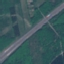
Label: Highway